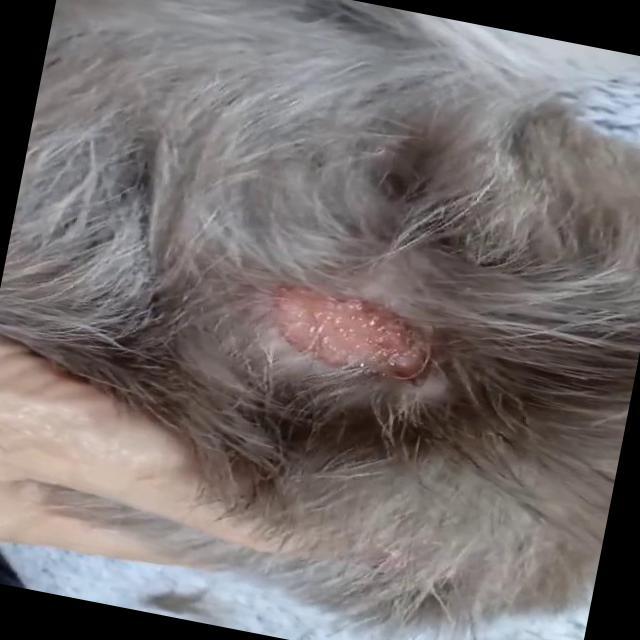
Canine ringworm (Dermatophytosis) — fungal infection caused by Microsporum or Trichophyton. Presents with circular alopecia, scaling, crusting, and broken hairs.